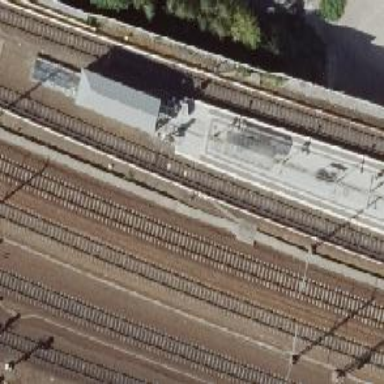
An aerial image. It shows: Railway signal.